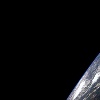
Label: space